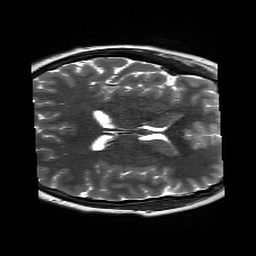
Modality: T2w
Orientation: axial
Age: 22
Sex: female